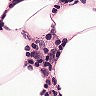
Metastatic tissue present: no